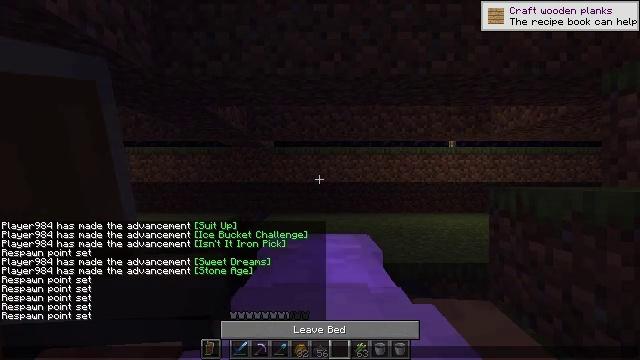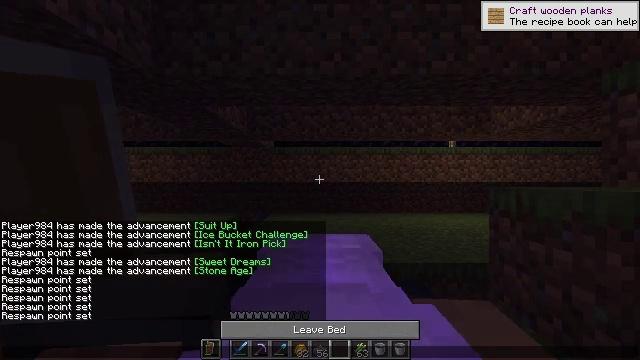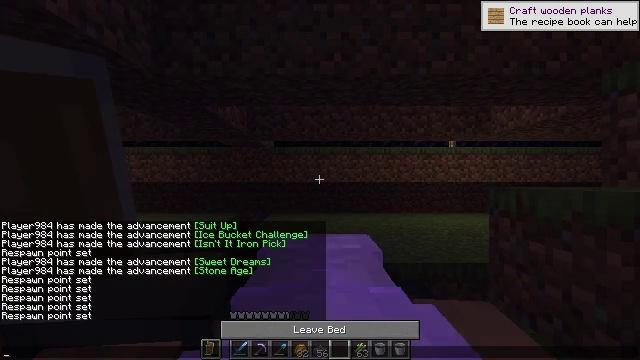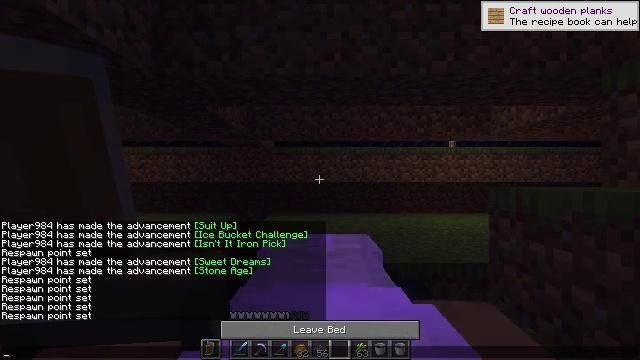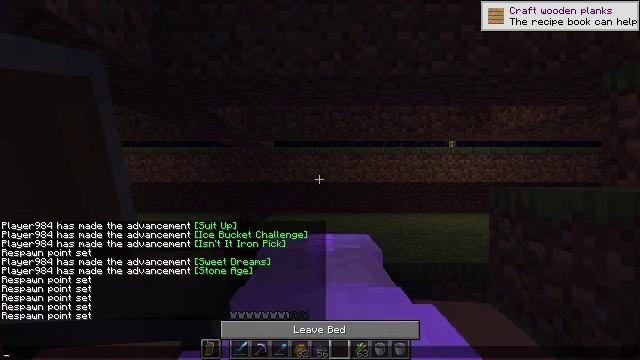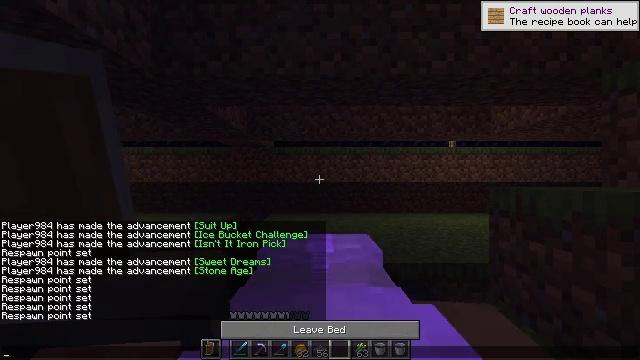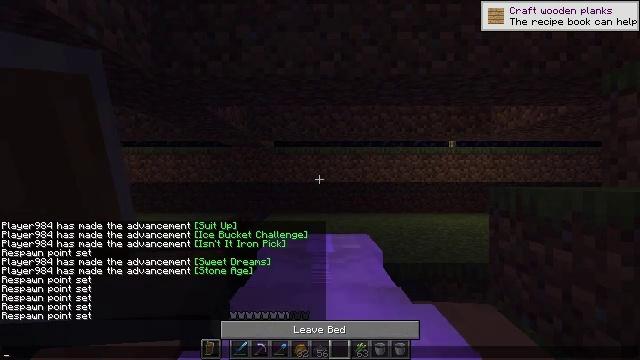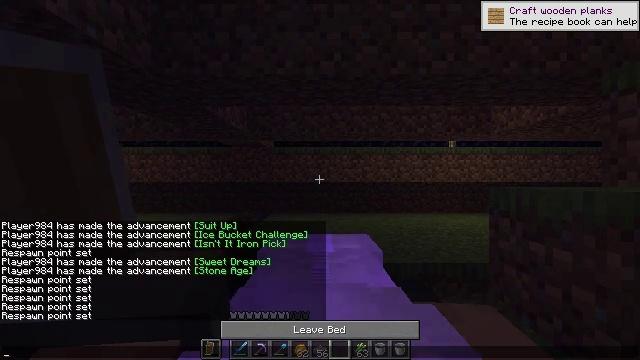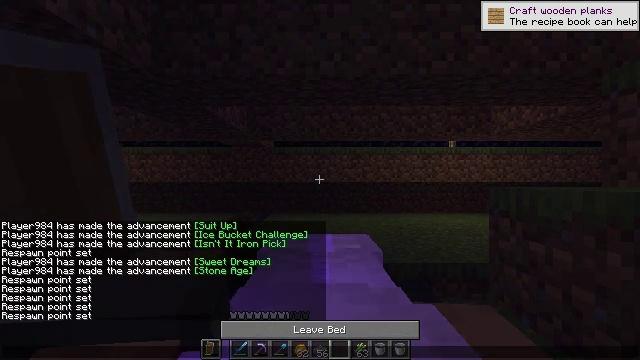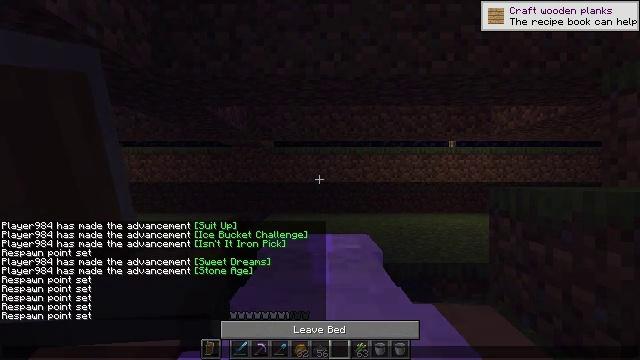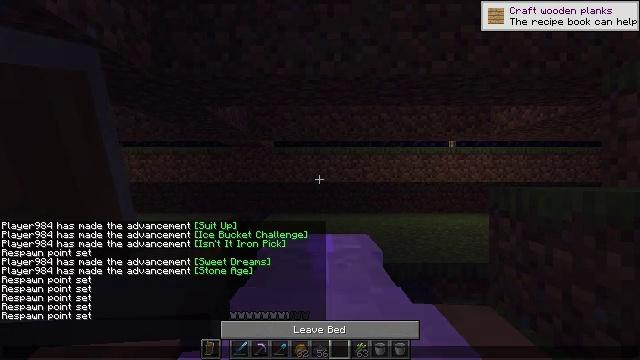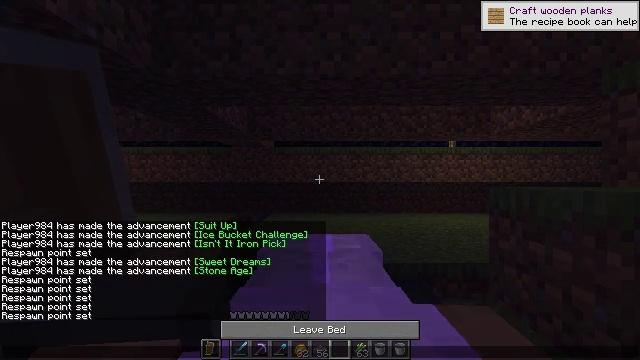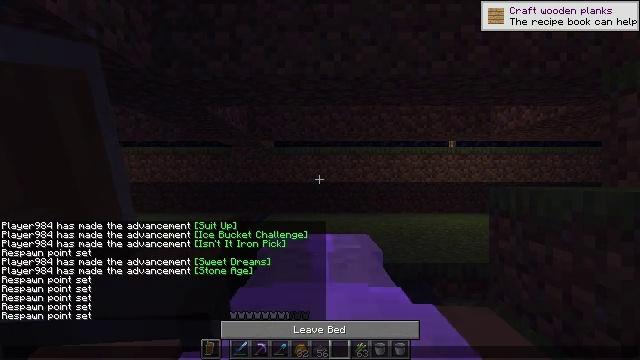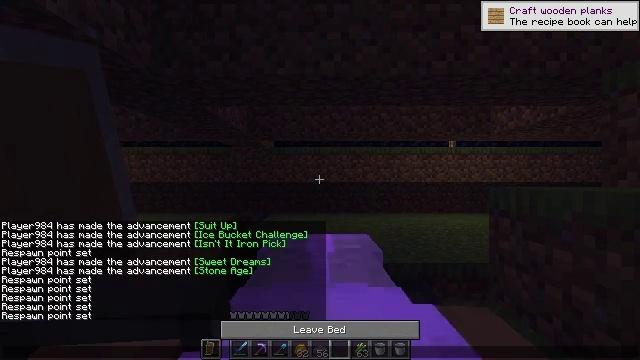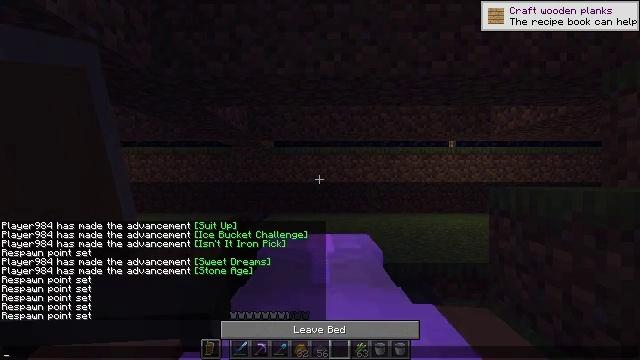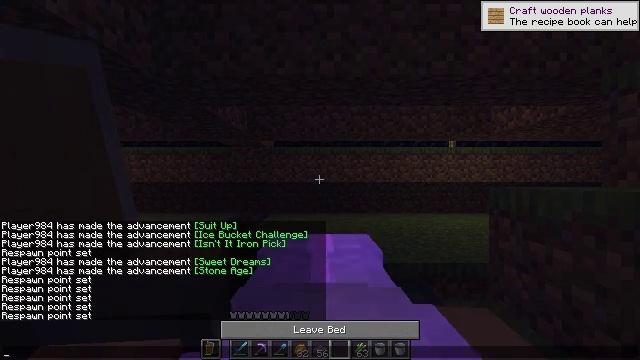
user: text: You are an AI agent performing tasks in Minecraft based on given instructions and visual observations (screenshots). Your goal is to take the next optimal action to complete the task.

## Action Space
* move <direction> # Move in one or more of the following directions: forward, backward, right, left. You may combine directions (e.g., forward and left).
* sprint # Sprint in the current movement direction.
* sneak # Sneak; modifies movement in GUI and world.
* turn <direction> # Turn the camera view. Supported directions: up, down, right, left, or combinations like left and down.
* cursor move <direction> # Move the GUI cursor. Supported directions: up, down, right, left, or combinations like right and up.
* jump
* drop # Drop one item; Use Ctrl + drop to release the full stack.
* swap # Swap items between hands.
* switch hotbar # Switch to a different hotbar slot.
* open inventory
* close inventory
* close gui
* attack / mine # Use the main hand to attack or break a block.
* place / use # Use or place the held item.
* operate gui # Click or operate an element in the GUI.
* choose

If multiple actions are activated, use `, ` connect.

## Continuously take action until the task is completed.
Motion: motion action
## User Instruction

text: Left click on the black bed to break it.
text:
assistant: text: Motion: no_op
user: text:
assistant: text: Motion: no_op
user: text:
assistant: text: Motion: no_op
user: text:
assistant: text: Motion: no_op
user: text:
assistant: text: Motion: no_op
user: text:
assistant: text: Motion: no_op
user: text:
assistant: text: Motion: no_op
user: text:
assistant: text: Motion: cursor move left
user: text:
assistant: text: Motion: no_op
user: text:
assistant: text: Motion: no_op
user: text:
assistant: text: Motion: no_op
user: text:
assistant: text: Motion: no_op
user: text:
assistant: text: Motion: no_op
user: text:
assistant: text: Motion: no_op
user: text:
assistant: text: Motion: no_op
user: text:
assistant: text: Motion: no_op
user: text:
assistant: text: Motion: no_op
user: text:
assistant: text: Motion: no_op
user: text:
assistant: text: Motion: no_op
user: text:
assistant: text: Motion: no_op
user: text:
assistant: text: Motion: no_op
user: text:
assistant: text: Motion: no_op
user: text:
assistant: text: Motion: no_op
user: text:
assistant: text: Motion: no_op
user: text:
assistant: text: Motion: no_op
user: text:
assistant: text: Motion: no_op
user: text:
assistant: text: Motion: no_op
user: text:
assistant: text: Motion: no_op
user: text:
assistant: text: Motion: no_op
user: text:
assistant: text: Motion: no_op